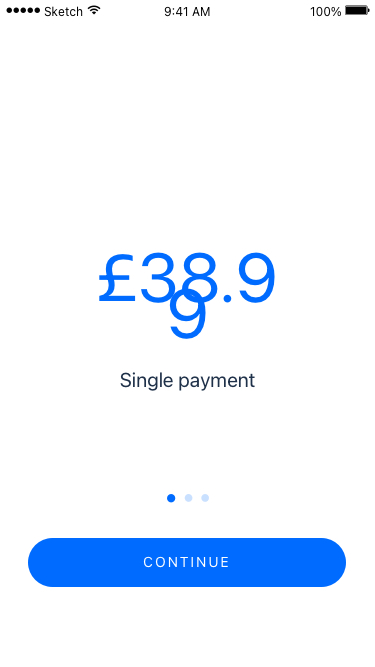
Text in this UI design:
CONTINUE
Single payment
£38.99
100%
9:41 AM
Sketch